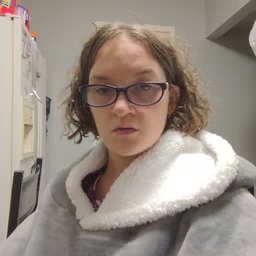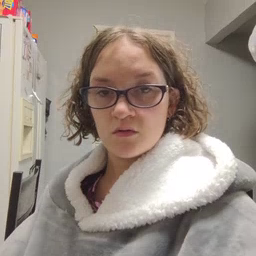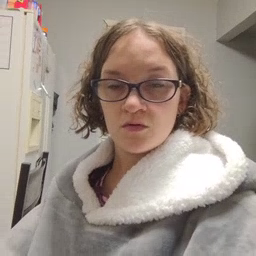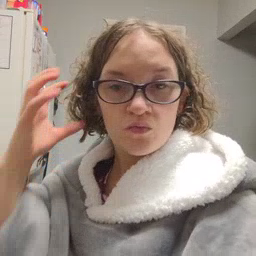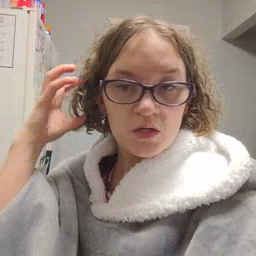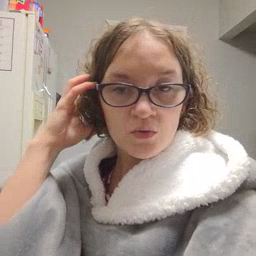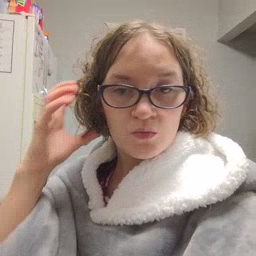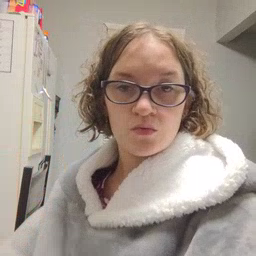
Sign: radio